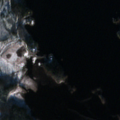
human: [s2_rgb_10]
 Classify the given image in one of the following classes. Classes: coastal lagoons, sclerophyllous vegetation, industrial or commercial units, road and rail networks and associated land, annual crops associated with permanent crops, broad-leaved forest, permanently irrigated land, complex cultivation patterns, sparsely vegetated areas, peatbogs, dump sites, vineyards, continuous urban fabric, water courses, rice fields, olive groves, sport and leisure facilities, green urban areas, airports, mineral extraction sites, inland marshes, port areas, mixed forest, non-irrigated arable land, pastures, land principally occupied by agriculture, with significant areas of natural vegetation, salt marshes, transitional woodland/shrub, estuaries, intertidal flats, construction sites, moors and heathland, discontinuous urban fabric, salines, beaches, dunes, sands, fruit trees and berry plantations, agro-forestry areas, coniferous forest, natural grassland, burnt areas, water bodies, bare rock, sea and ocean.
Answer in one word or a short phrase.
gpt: mixed forest, transitional woodland/shrub, water bodies